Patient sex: M
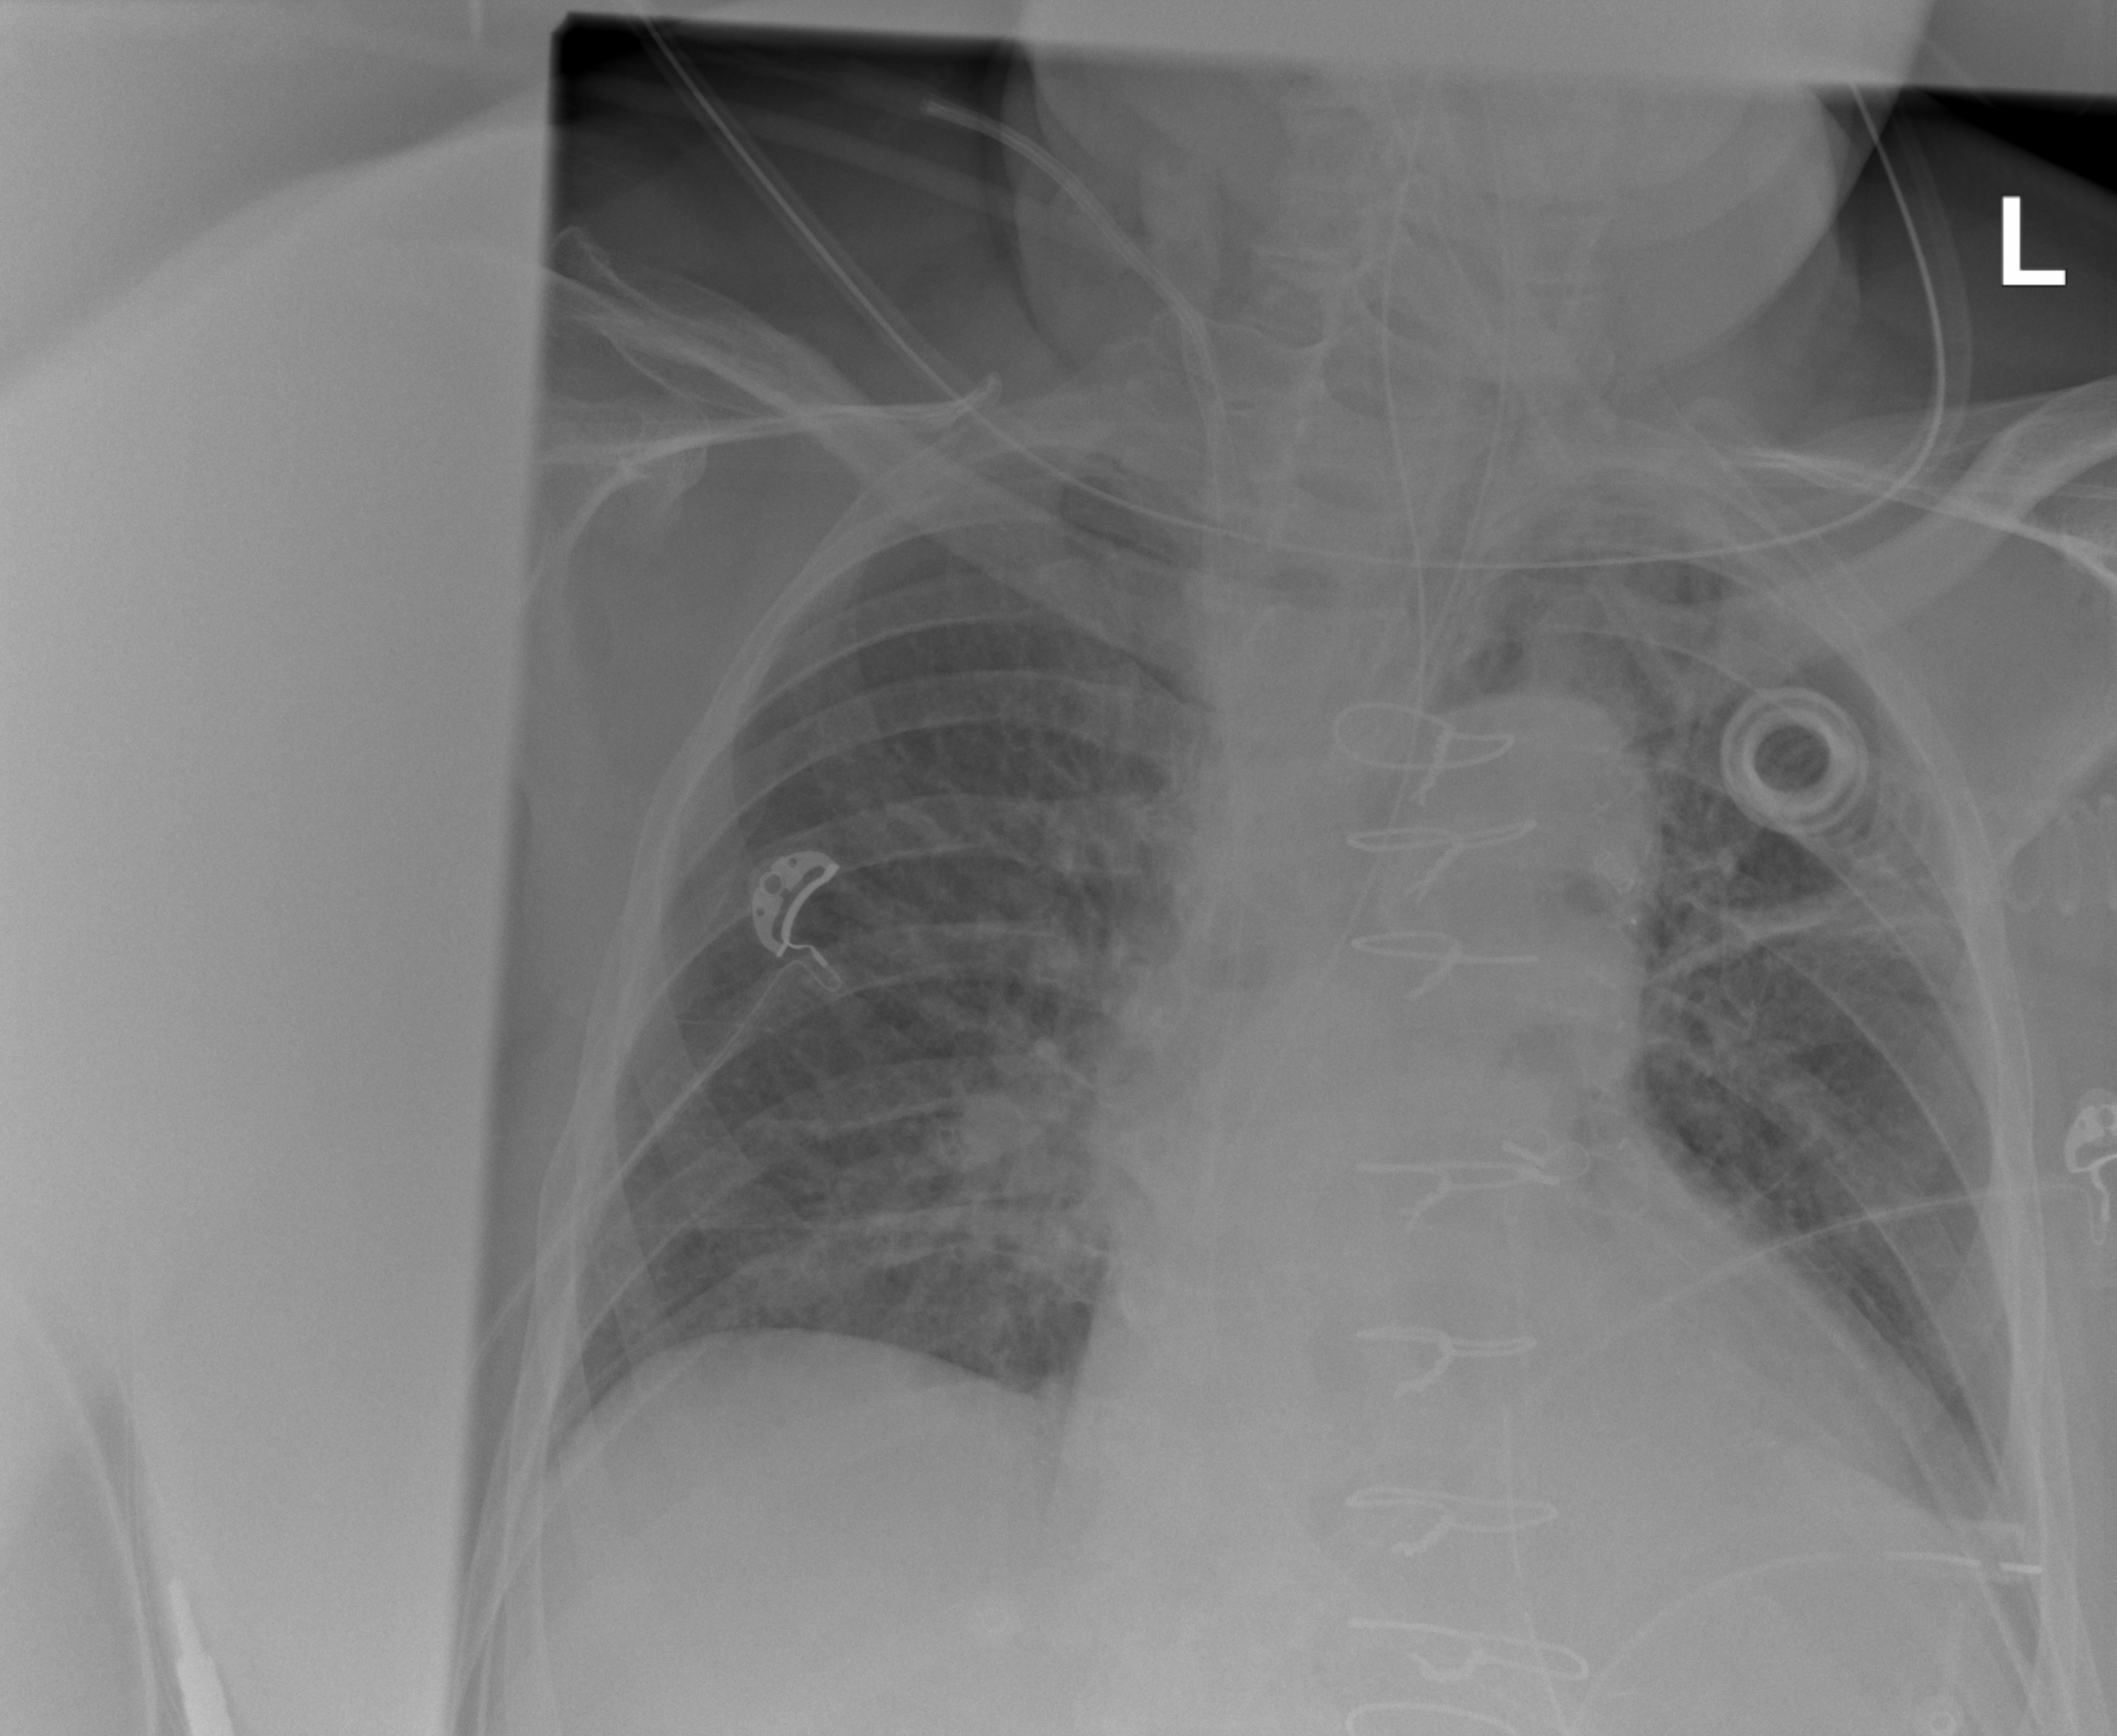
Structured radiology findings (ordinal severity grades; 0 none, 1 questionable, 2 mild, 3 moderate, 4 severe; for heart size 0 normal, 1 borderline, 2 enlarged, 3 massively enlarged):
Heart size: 2
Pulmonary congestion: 2
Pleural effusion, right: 0
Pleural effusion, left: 2
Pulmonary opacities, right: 1
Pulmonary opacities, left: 1
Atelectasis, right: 1
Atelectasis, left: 2